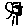
Label: tree